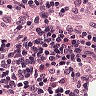
Metastatic tissue present: no